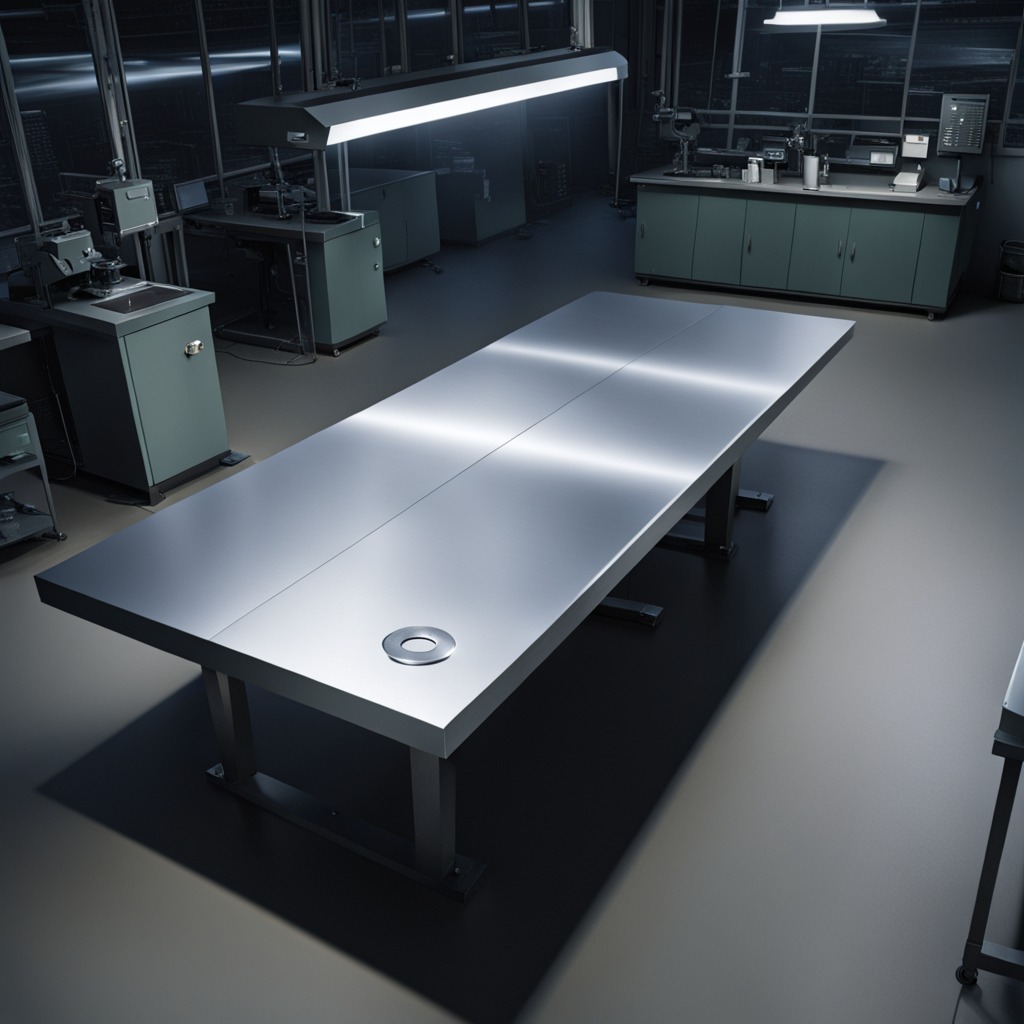
A flat metal washer is lying on the tabletop.